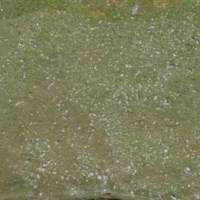
EUNIS habitat code: 26
Species observed at this site:
Pyrrhocorax graculus